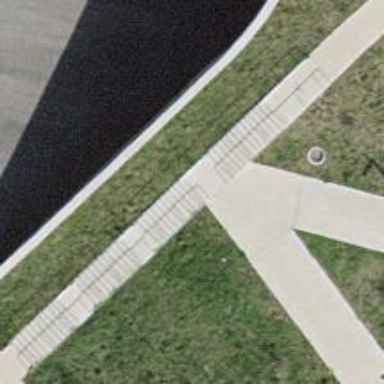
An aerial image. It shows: Road with steps.